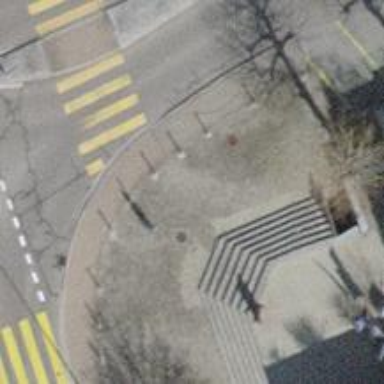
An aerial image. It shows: Concrete steps with ramp available for accessibility.